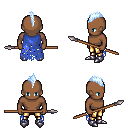
a pixel art fantasy rpg character, male body template, human, dark skin, blue tattered cape, gold greaves, white cyan mohawk hairstyle, metal boots, spear, four views (front, back, left, right), 2x2 character sprite sheet, small pixel art, hard edges, no anti-aliasing